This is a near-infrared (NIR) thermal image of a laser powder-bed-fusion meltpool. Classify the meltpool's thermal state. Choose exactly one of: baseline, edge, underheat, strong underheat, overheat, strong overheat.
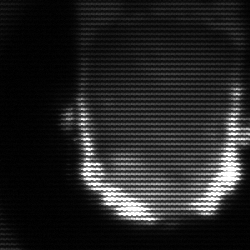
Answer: baseline